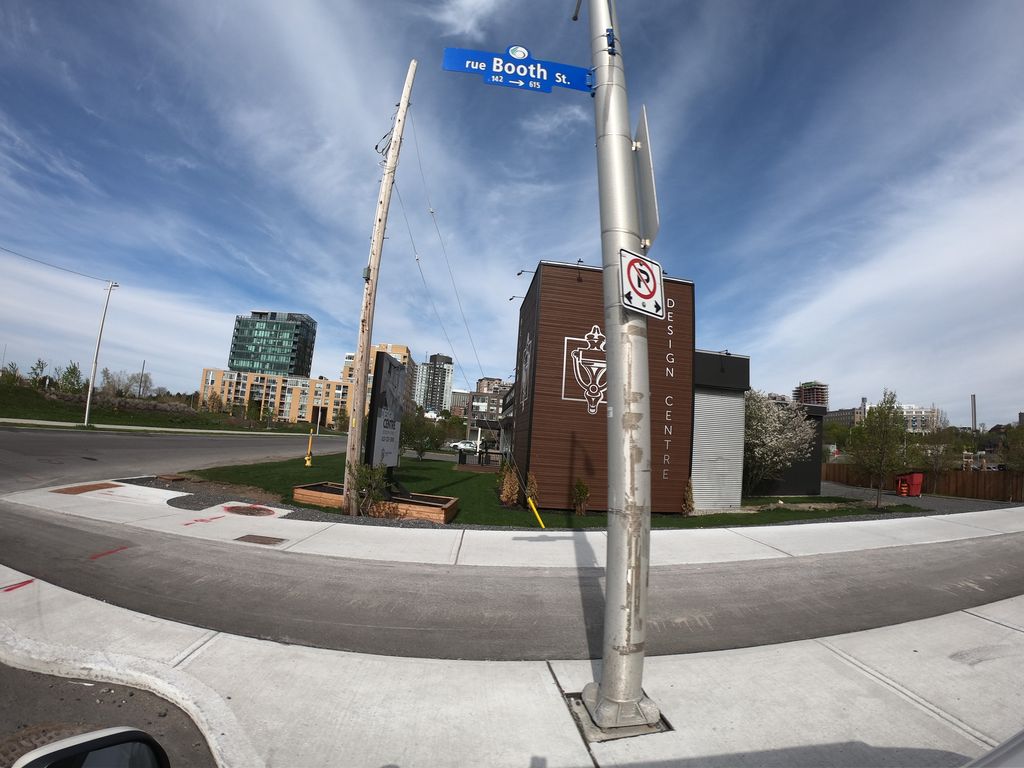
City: ottawa-gatineau